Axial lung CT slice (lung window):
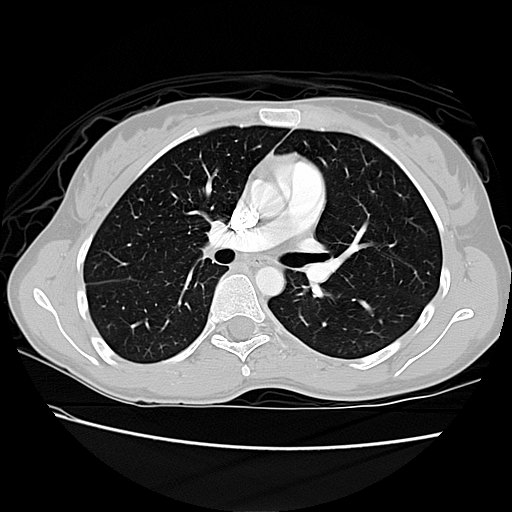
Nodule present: no